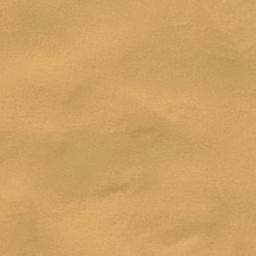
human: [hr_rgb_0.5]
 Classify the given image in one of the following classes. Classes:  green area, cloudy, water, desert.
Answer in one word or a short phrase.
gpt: desert